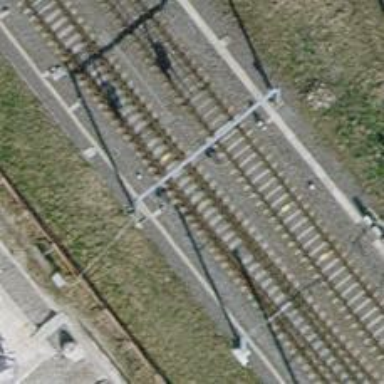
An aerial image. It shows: Railway signal.